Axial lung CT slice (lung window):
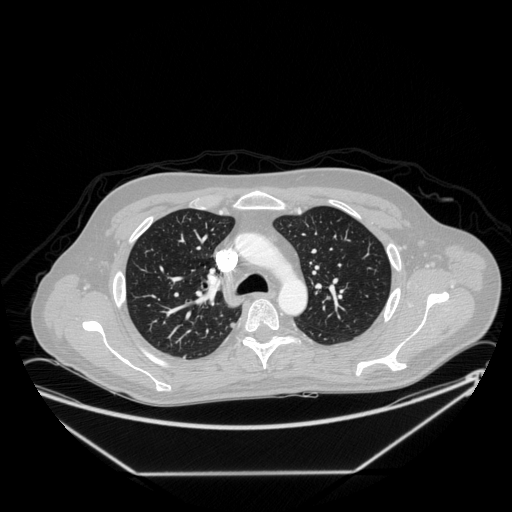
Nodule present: yes
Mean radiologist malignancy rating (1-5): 3